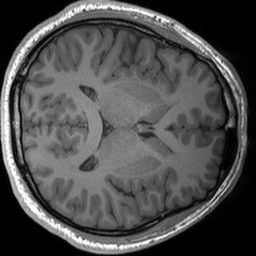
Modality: T1w
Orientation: axial
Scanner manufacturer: siemens
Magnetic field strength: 3 T
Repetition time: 1.54 s
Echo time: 0.00234 s